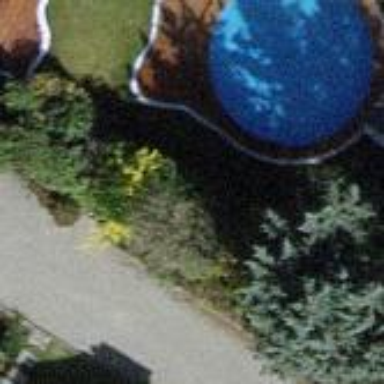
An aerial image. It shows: Swimming pool located in leisure land.